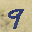
Label: 9